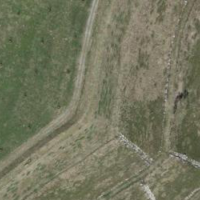
EUNIS habitat code: 56
Species observed at this site:
Phytolacca americana